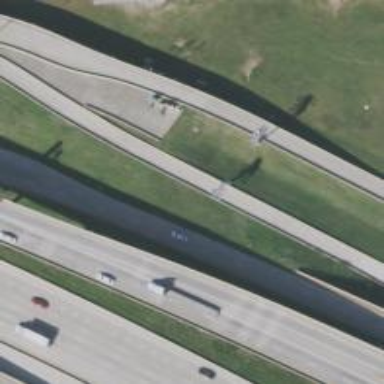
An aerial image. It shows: Toll gantry on the road.